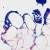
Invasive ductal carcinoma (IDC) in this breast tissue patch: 0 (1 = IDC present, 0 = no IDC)